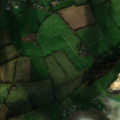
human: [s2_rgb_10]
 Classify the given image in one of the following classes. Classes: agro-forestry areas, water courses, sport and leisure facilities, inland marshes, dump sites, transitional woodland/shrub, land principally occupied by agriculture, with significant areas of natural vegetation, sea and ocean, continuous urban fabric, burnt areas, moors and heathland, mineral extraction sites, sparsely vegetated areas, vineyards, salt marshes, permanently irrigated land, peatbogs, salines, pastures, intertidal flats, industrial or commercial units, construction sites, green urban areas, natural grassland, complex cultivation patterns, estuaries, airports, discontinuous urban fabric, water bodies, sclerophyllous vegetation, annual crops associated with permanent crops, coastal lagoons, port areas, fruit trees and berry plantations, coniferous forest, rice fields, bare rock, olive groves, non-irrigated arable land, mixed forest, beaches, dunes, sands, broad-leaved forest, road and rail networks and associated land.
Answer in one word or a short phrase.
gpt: non-irrigated arable land, pastures